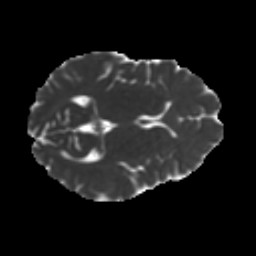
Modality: MD
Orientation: axial
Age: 36
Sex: female
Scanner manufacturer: ge
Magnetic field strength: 3 T
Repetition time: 7.8 s
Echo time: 0.0606 s